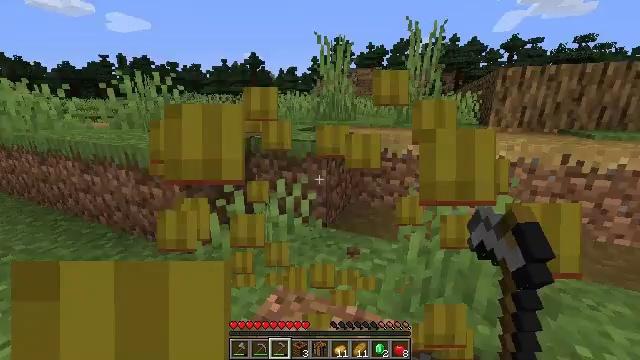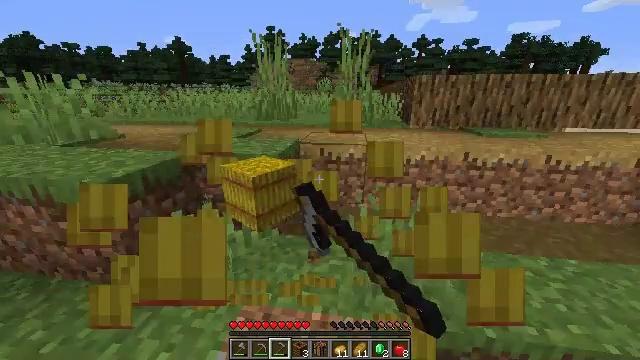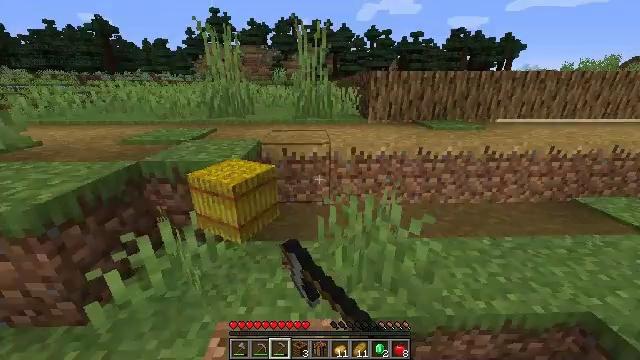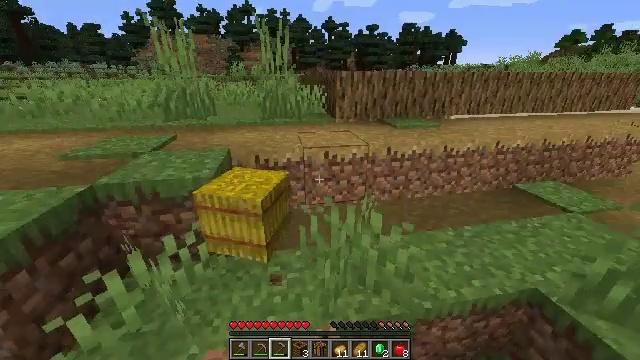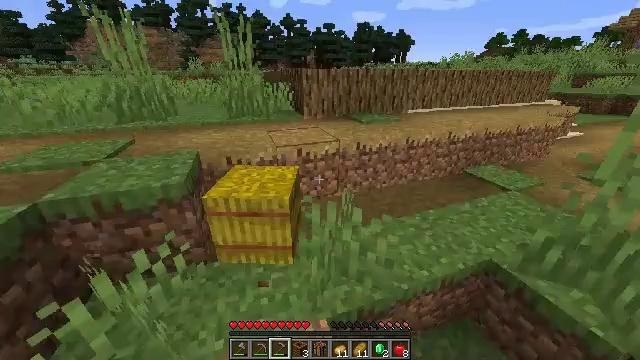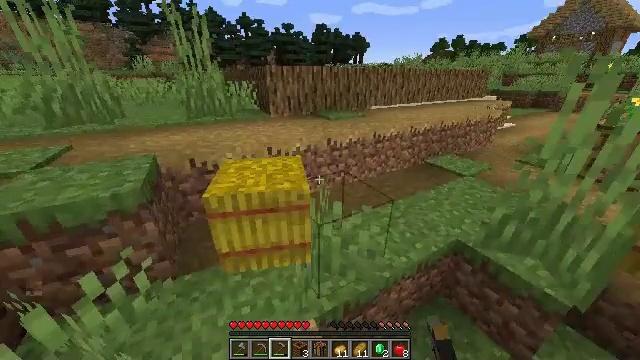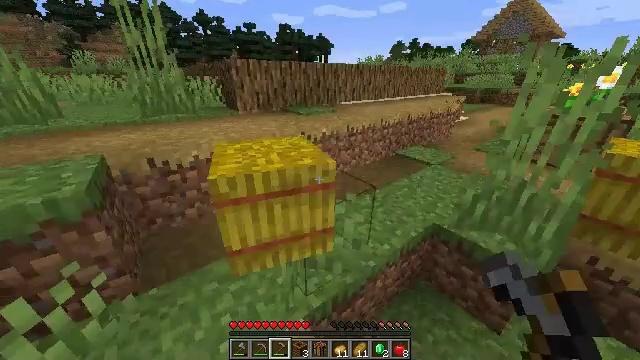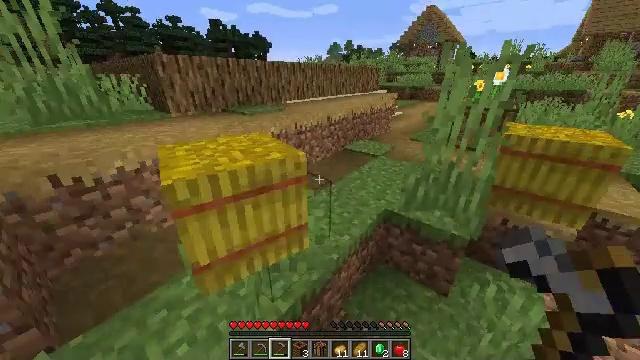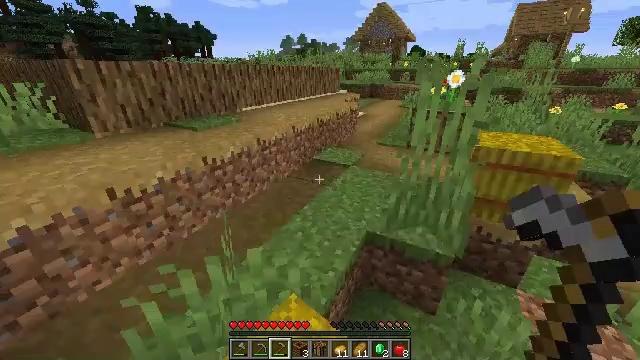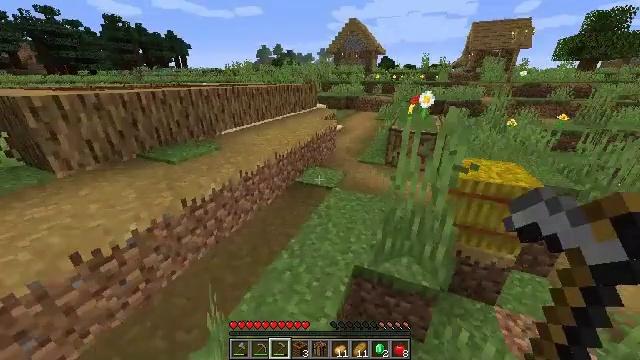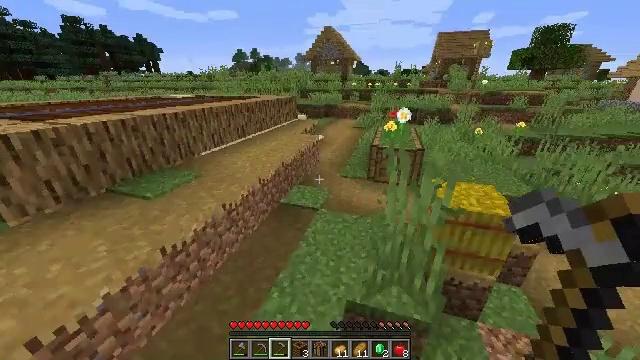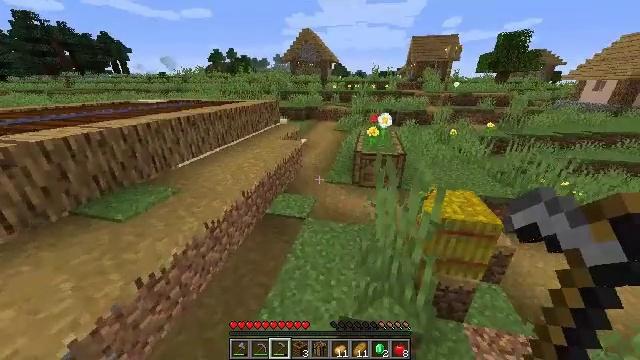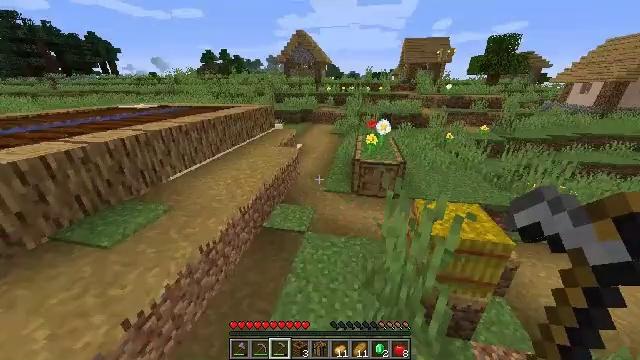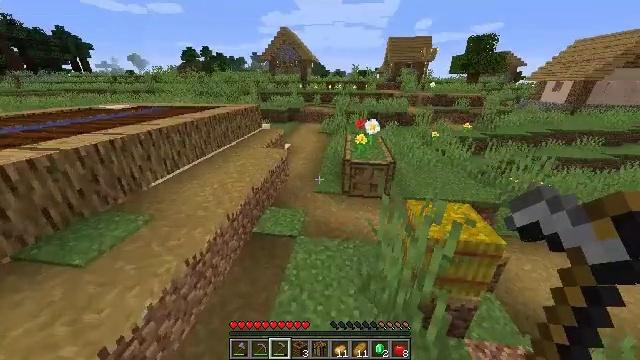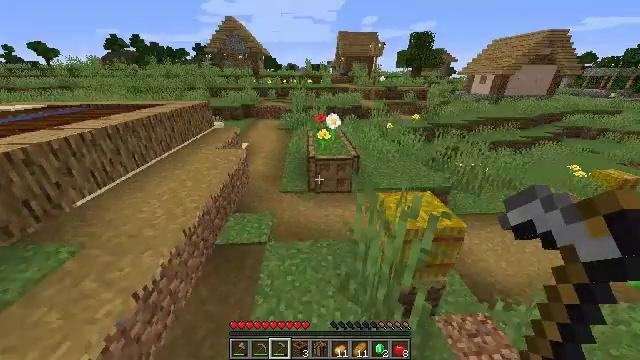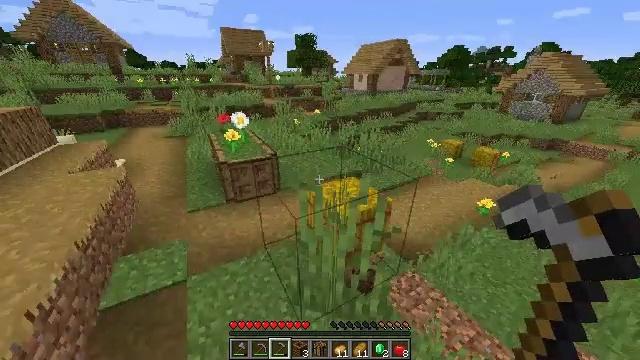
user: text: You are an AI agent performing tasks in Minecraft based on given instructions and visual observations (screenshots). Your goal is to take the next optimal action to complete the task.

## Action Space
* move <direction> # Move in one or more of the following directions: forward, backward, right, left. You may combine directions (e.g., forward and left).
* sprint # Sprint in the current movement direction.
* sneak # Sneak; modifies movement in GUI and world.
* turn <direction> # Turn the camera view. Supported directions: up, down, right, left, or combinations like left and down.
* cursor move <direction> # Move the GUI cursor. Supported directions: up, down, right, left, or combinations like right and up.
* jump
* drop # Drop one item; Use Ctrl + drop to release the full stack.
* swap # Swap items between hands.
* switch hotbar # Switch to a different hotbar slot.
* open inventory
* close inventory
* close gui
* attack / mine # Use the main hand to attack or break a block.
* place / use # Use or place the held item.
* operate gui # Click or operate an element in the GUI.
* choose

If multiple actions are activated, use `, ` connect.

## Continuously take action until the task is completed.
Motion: motion action
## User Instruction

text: Remove the tall grass to clear the area.
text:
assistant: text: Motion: move forward, sprint, turn right and down, attack / mine, jump
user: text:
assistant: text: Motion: move forward, sprint, turn right and down, jump
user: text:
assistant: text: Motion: move forward, sprint, turn right and down, jump
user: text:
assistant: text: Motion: move forward, sprint, turn right and down, jump
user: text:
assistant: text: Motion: move forward, sprint, turn right
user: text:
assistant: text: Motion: move forward, sprint, turn right
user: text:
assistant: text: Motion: move forward, sprint, turn right
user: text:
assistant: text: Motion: move forward, sprint, turn right, jump
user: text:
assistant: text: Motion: move forward, sprint, turn right and up, jump
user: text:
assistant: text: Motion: move forward, sprint, turn right, jump
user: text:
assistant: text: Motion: move forward, sprint, turn right, jump
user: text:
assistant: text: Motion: move forward, sprint, turn right, jump
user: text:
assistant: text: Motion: move forward, sprint, turn right, jump
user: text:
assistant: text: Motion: move forward, sprint, turn right and down, jump
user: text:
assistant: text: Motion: move forward, sprint, turn right, jump
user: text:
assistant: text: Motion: move forward, sprint, turn right and down
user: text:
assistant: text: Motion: move forward, sprint, turn right and down
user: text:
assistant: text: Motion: move forward, sprint, turn right and down
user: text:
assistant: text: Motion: move forward, sprint, turn right
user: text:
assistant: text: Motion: move forward, turn right
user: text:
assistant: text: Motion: move forward, attack / mine
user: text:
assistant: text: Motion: move forward, turn left, attack / mine
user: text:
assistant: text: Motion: attack / mine
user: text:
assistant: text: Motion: turn down, attack / mine
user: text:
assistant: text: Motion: attack / mine
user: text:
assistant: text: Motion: attack / mine